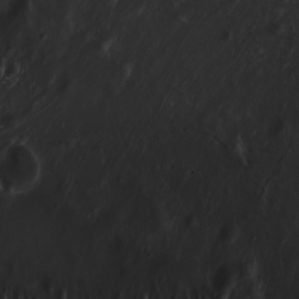
Label: non_frost